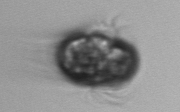
Label: Mesodinium